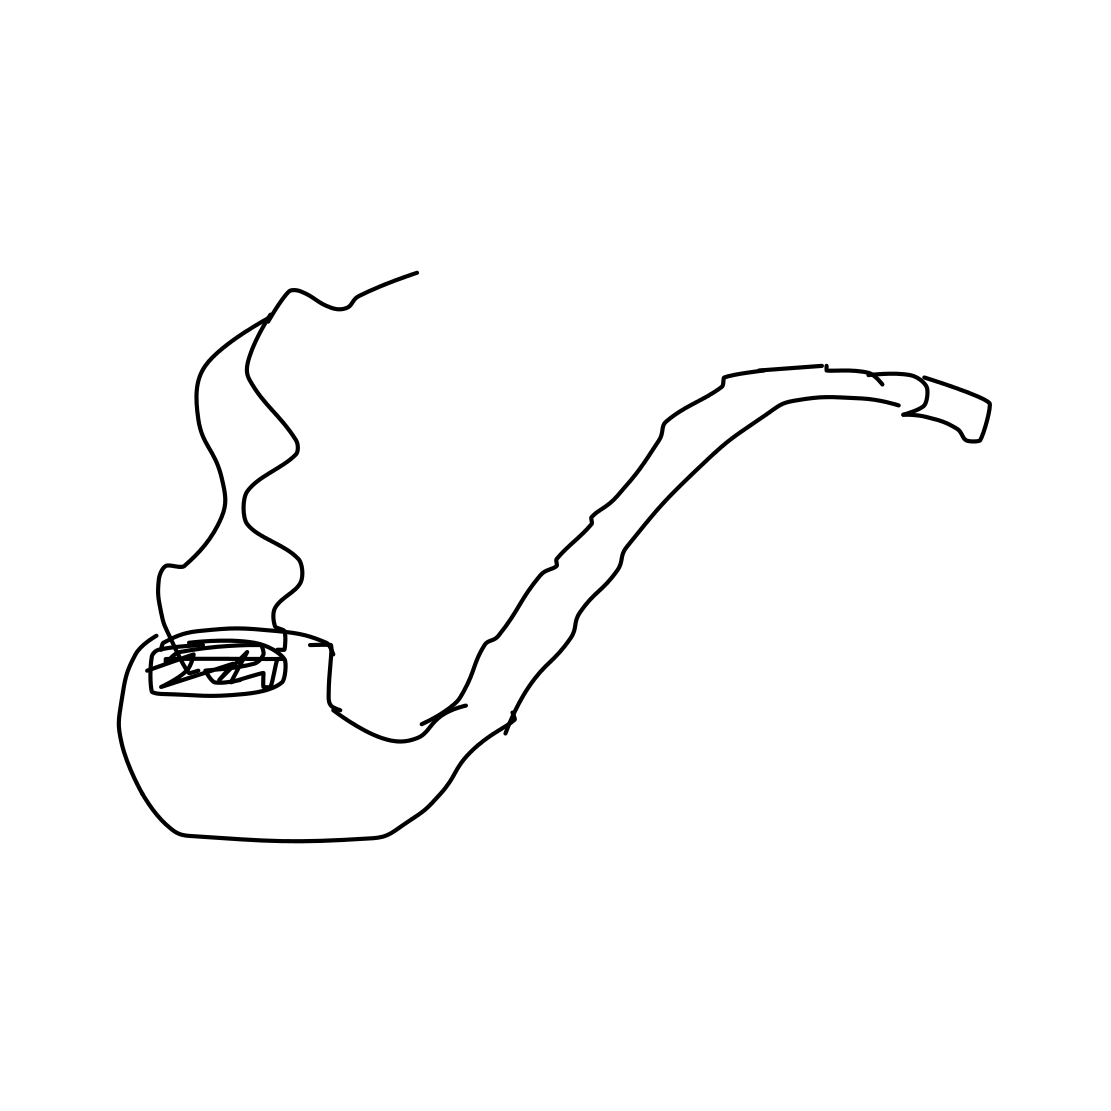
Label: pipe (for smoking)